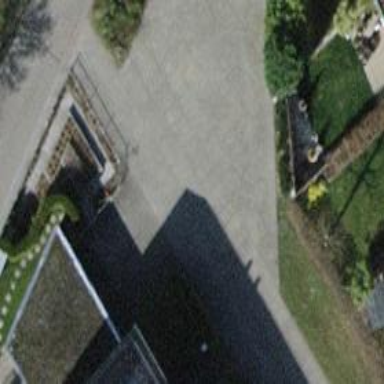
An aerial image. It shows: Path made of paving stones.